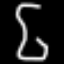
Label: hourglass